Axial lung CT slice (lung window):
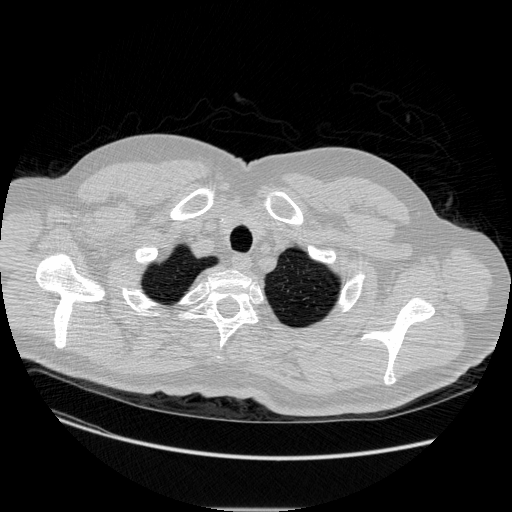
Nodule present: no